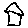
Label: house